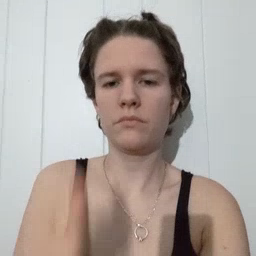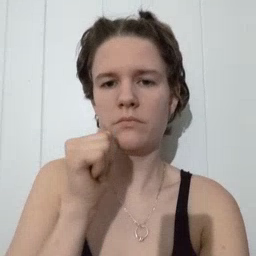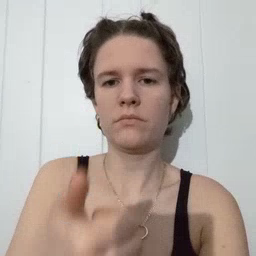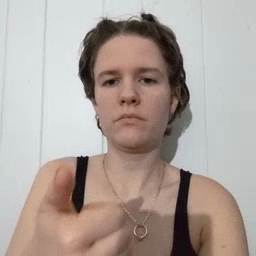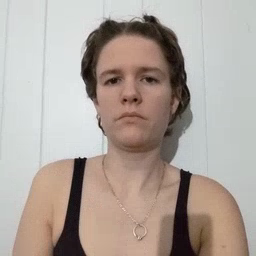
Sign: tomorrow